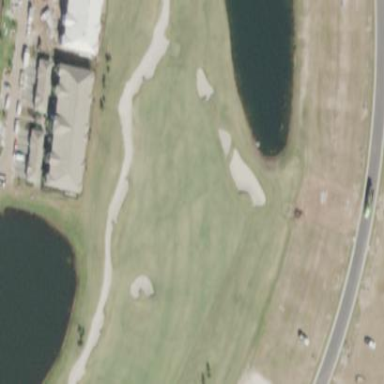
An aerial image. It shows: Sand bunker on golf course.